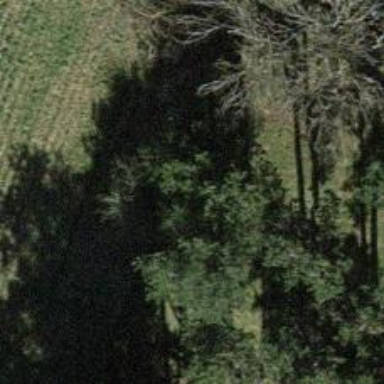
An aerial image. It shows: Mixed leaf type tree in natural setting.